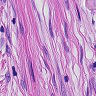
Metastatic tissue present: yes